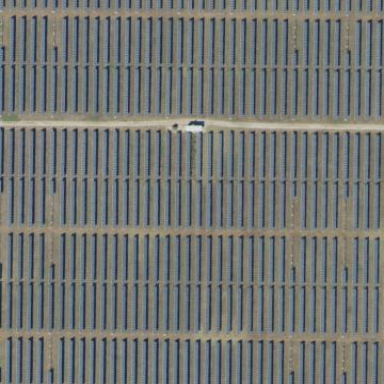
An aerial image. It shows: Solar power generator using photovoltaic method with solar photovoltaic panel types.